Field crop: maize
Growth stage: 2
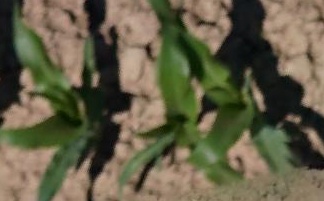
Species: maize